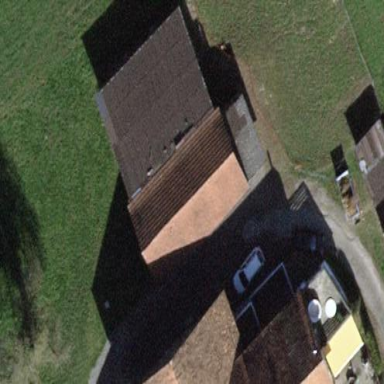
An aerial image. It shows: Barn.